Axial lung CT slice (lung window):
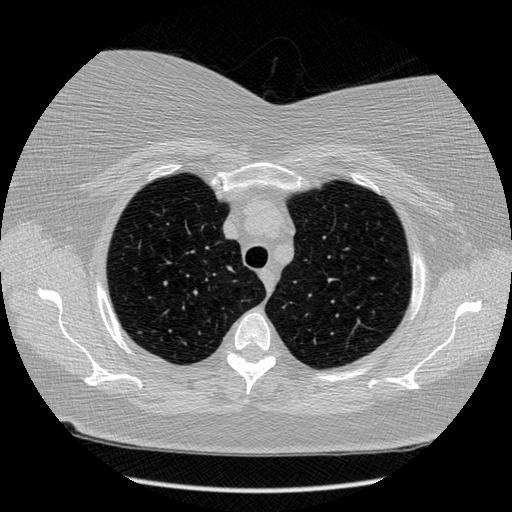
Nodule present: yes
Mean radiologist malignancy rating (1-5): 3